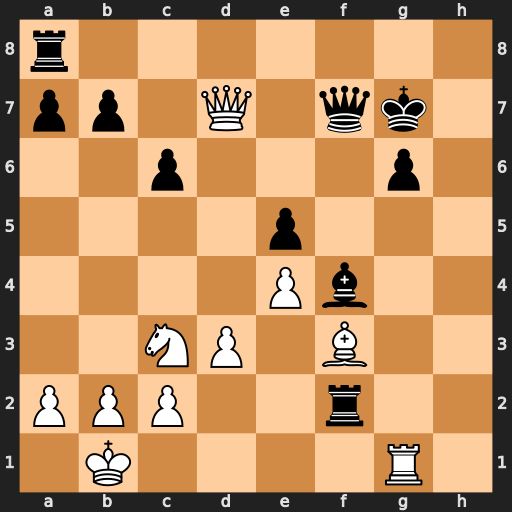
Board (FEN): r7/pp1Q1qk1/2p3p1/4p3/4Pb2/2NP1B2/PPP2r2/1K4R1
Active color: w
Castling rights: -
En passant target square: -
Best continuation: Rxg6+ Kxg6 Bh5+ Kxh5 Qxf7+